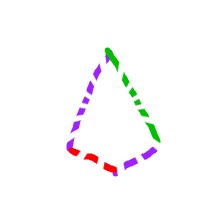
Shape: kite